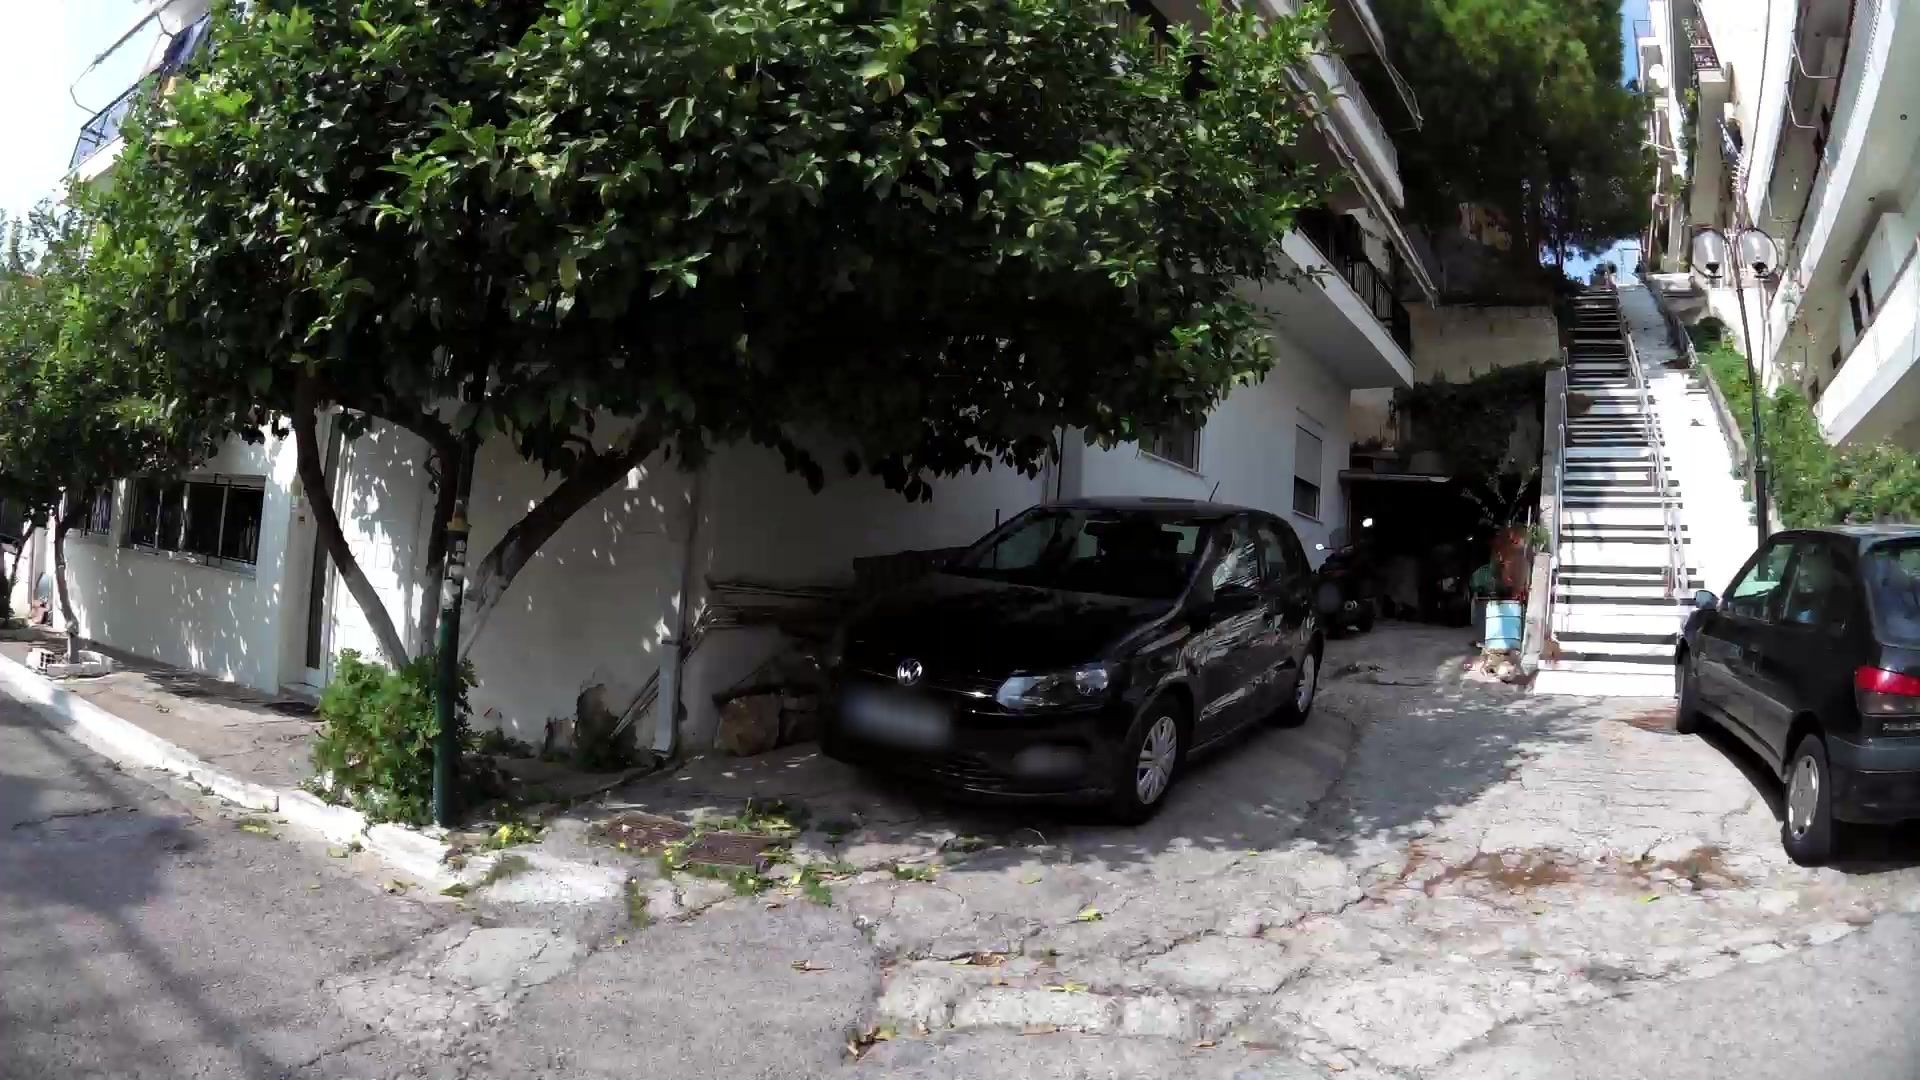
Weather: clear
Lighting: day
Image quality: good
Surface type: walking surface
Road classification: residential, steps
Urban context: urban centre
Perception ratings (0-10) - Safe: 4.35, Lively: 6.4, Beautiful: 3.5, Boring: 4.73, Depressing: 4.33, Wealthy: 1.75